Question: How can I print a text on console with highlighted colour.
I found this <URL> but this talks about printing text in colur and not highlighting it with another color.
Example:

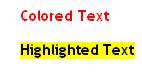
Answer: To switch on a yellow background (say), you need the escape sequence
'''
java.lang.String("");
'''
Combine this with a black foreground to get what you want.
I'm getting the escape sequences from <URL> library should handle this. See the 'background' references in the 'Ansi' class.